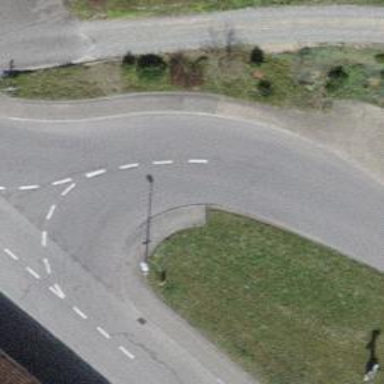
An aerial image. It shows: Unmarked crossing on the road.